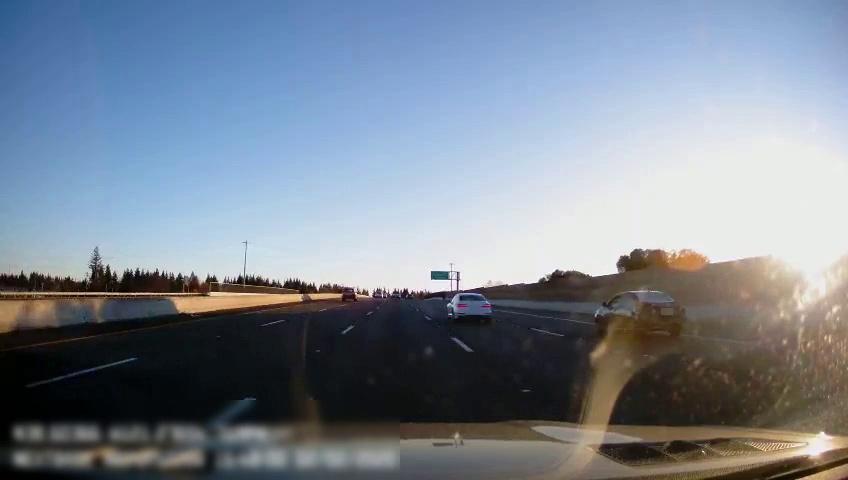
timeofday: Day
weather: Sunny
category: Drivable Space
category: Vehicles | SUV
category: Vehicles | Car
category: Vehicles | Car
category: Lanes | Alternate Lane
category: Lanes | Alternate Lane
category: Lanes | Current Lane
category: Lanes | Current Lane
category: Lanes | Alternate Lane
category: Lanes | Alternate Lane
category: Traffic | Signs